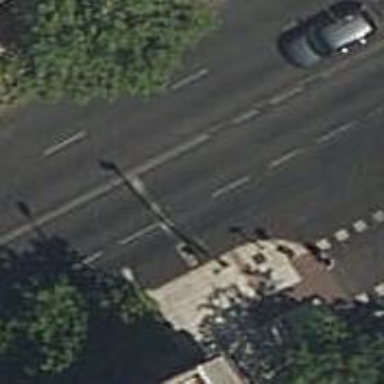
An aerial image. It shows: Road with traffic signals.